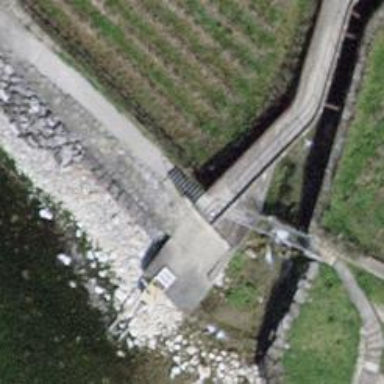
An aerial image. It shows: Footway bridge.